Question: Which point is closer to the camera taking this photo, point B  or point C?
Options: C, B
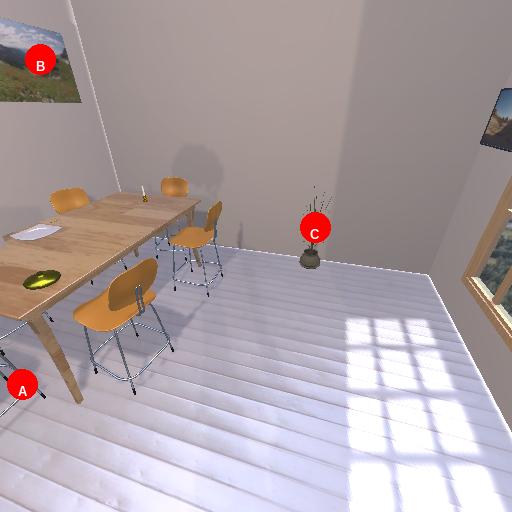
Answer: C